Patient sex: M
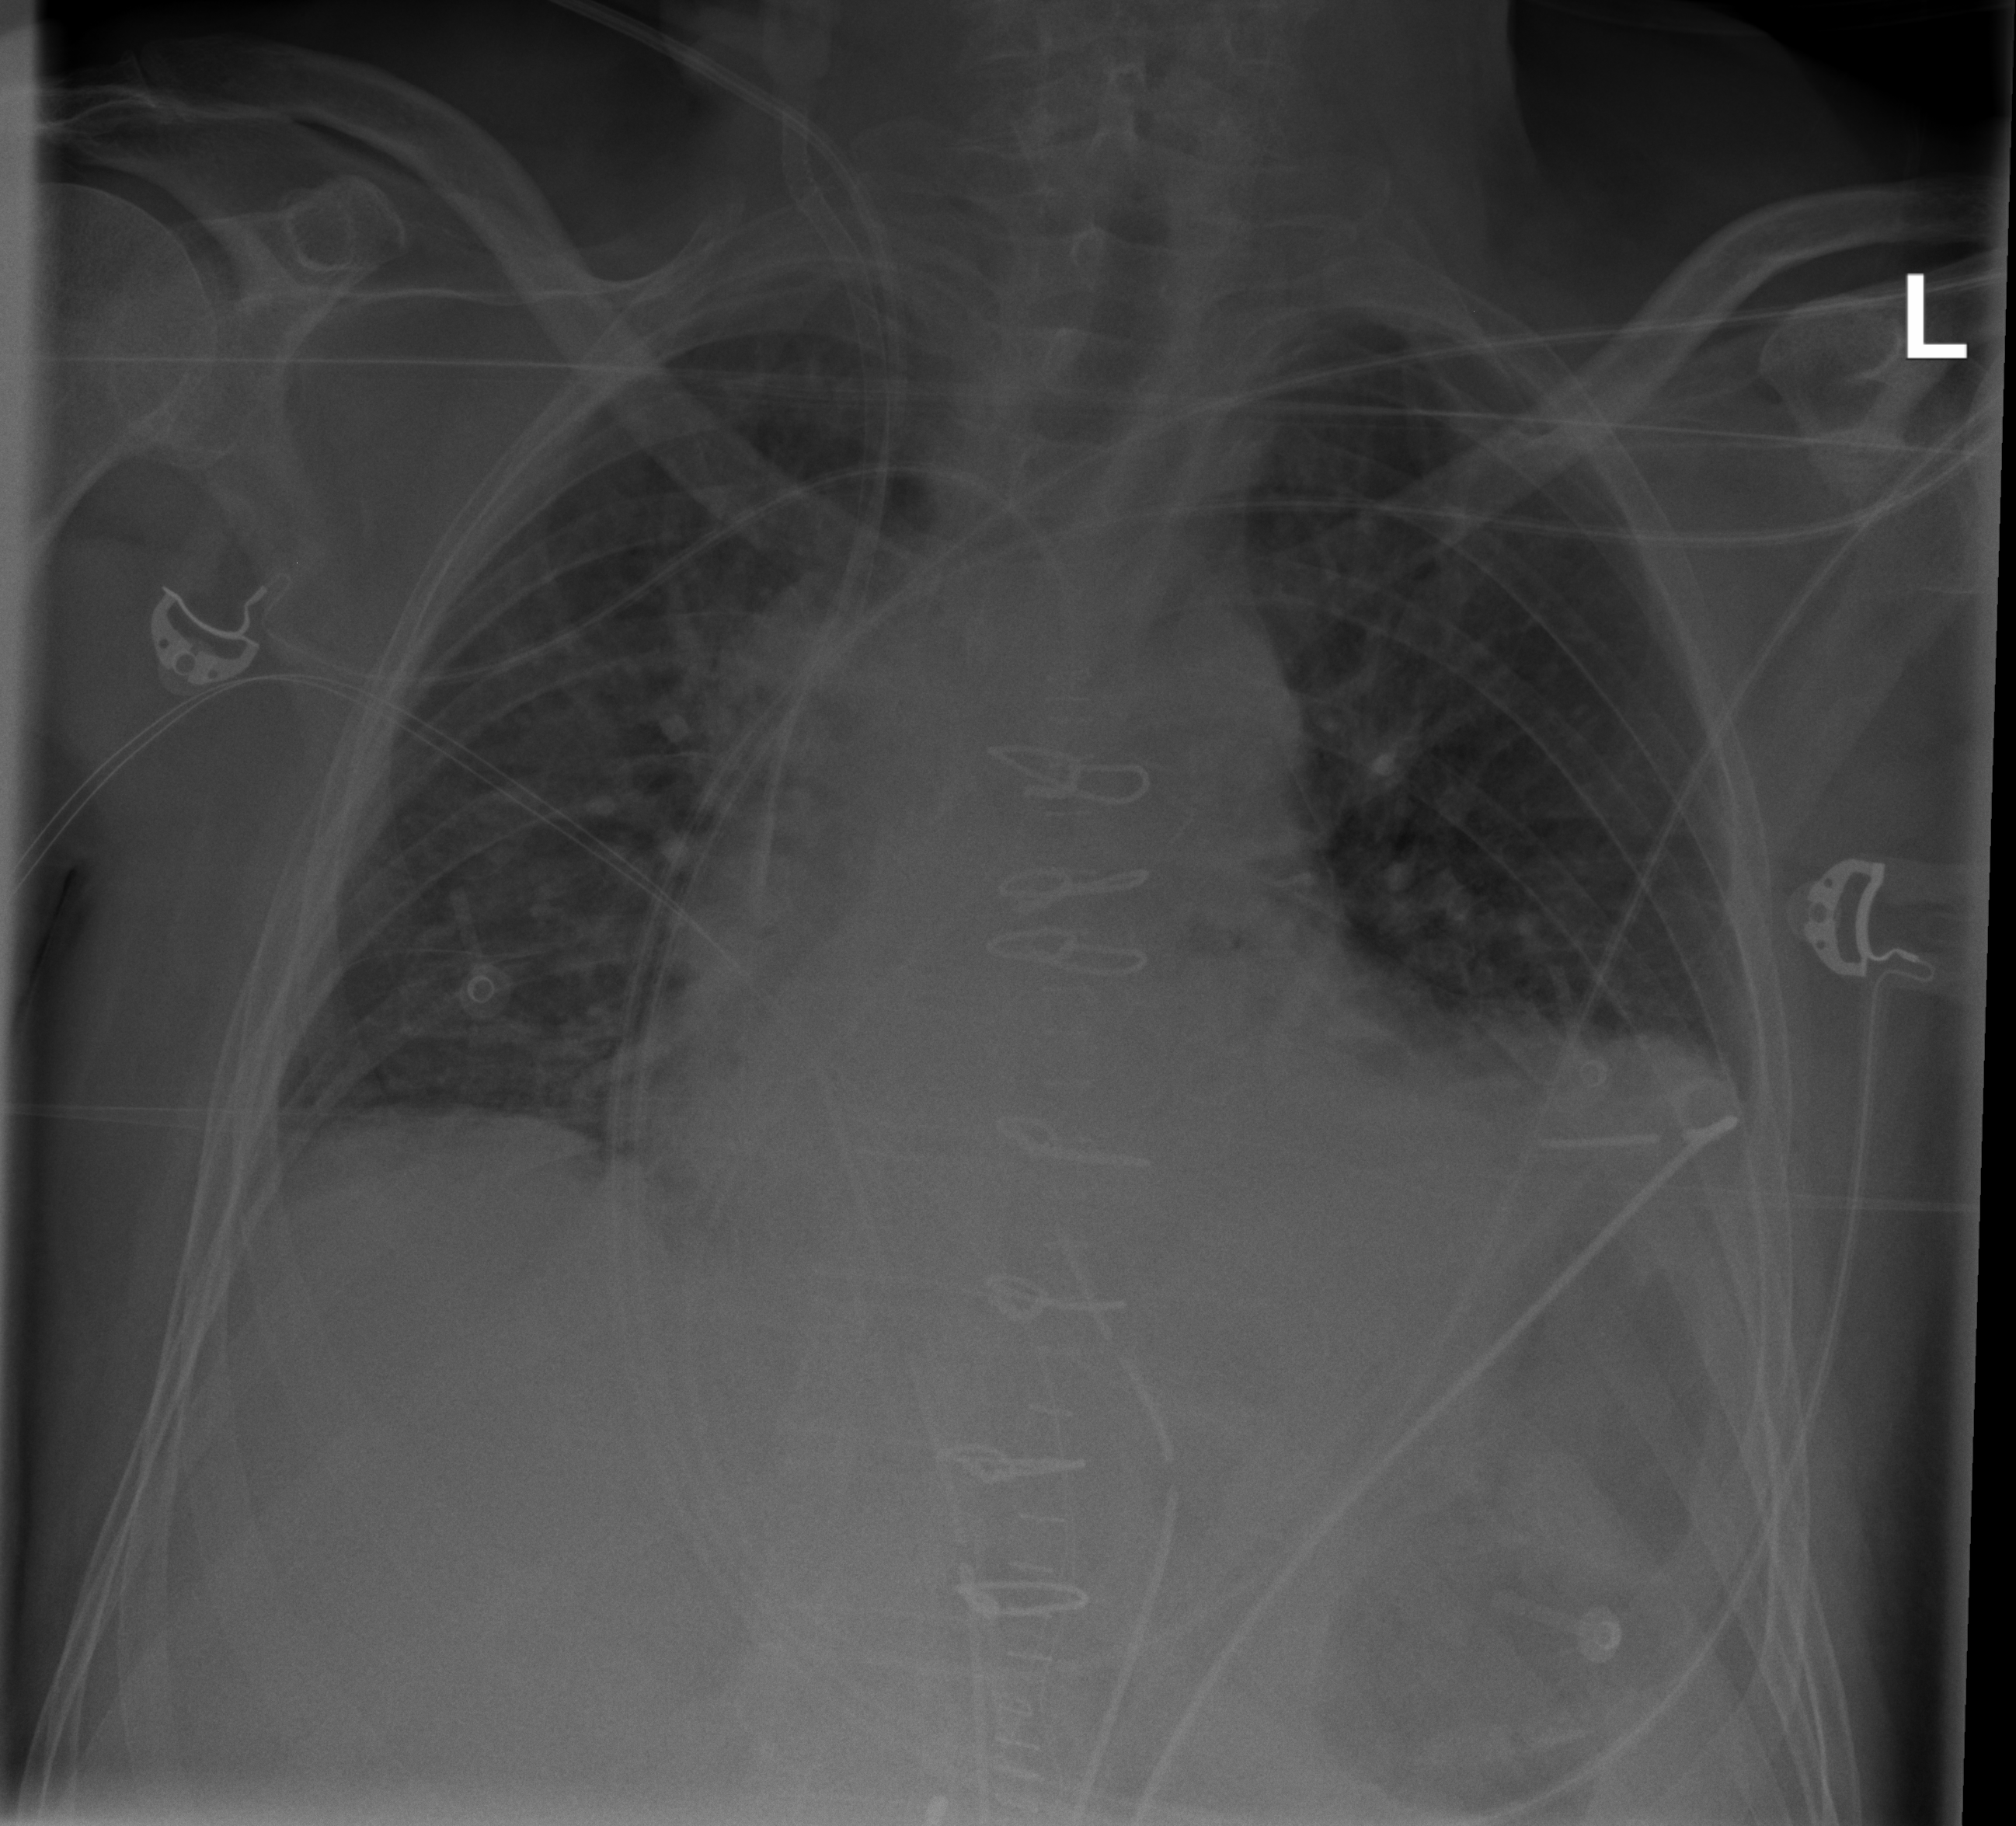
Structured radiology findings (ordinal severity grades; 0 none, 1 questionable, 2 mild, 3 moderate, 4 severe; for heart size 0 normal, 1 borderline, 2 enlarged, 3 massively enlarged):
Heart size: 2
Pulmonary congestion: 2
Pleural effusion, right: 0
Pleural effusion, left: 2
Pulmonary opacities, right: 0
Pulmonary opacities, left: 0
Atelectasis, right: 0
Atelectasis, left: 3